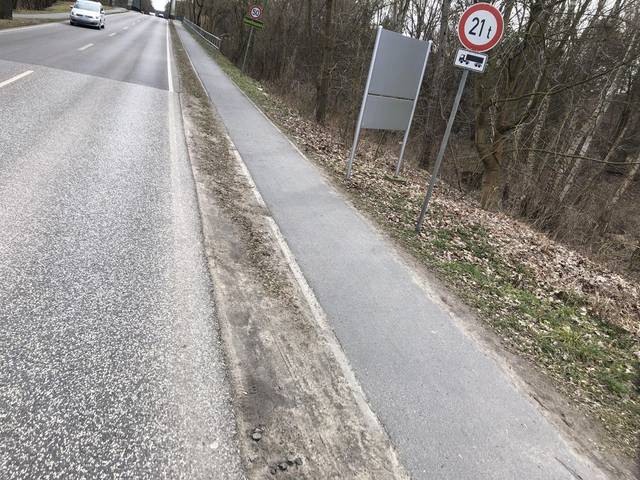
Region: Germany
Coordinates: 52.724, 13.25